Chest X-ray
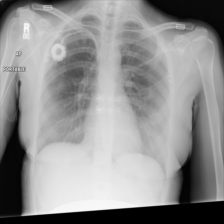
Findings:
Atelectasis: negative
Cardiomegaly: negative
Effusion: negative
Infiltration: negative
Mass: negative
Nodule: negative
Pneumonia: negative
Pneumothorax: negative
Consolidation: negative
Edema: negative
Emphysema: negative
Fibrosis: negative
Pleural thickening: negative
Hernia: negative